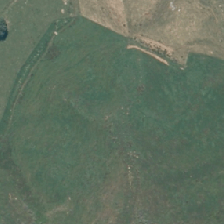
Land cover: low_producing_grassland